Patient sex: F
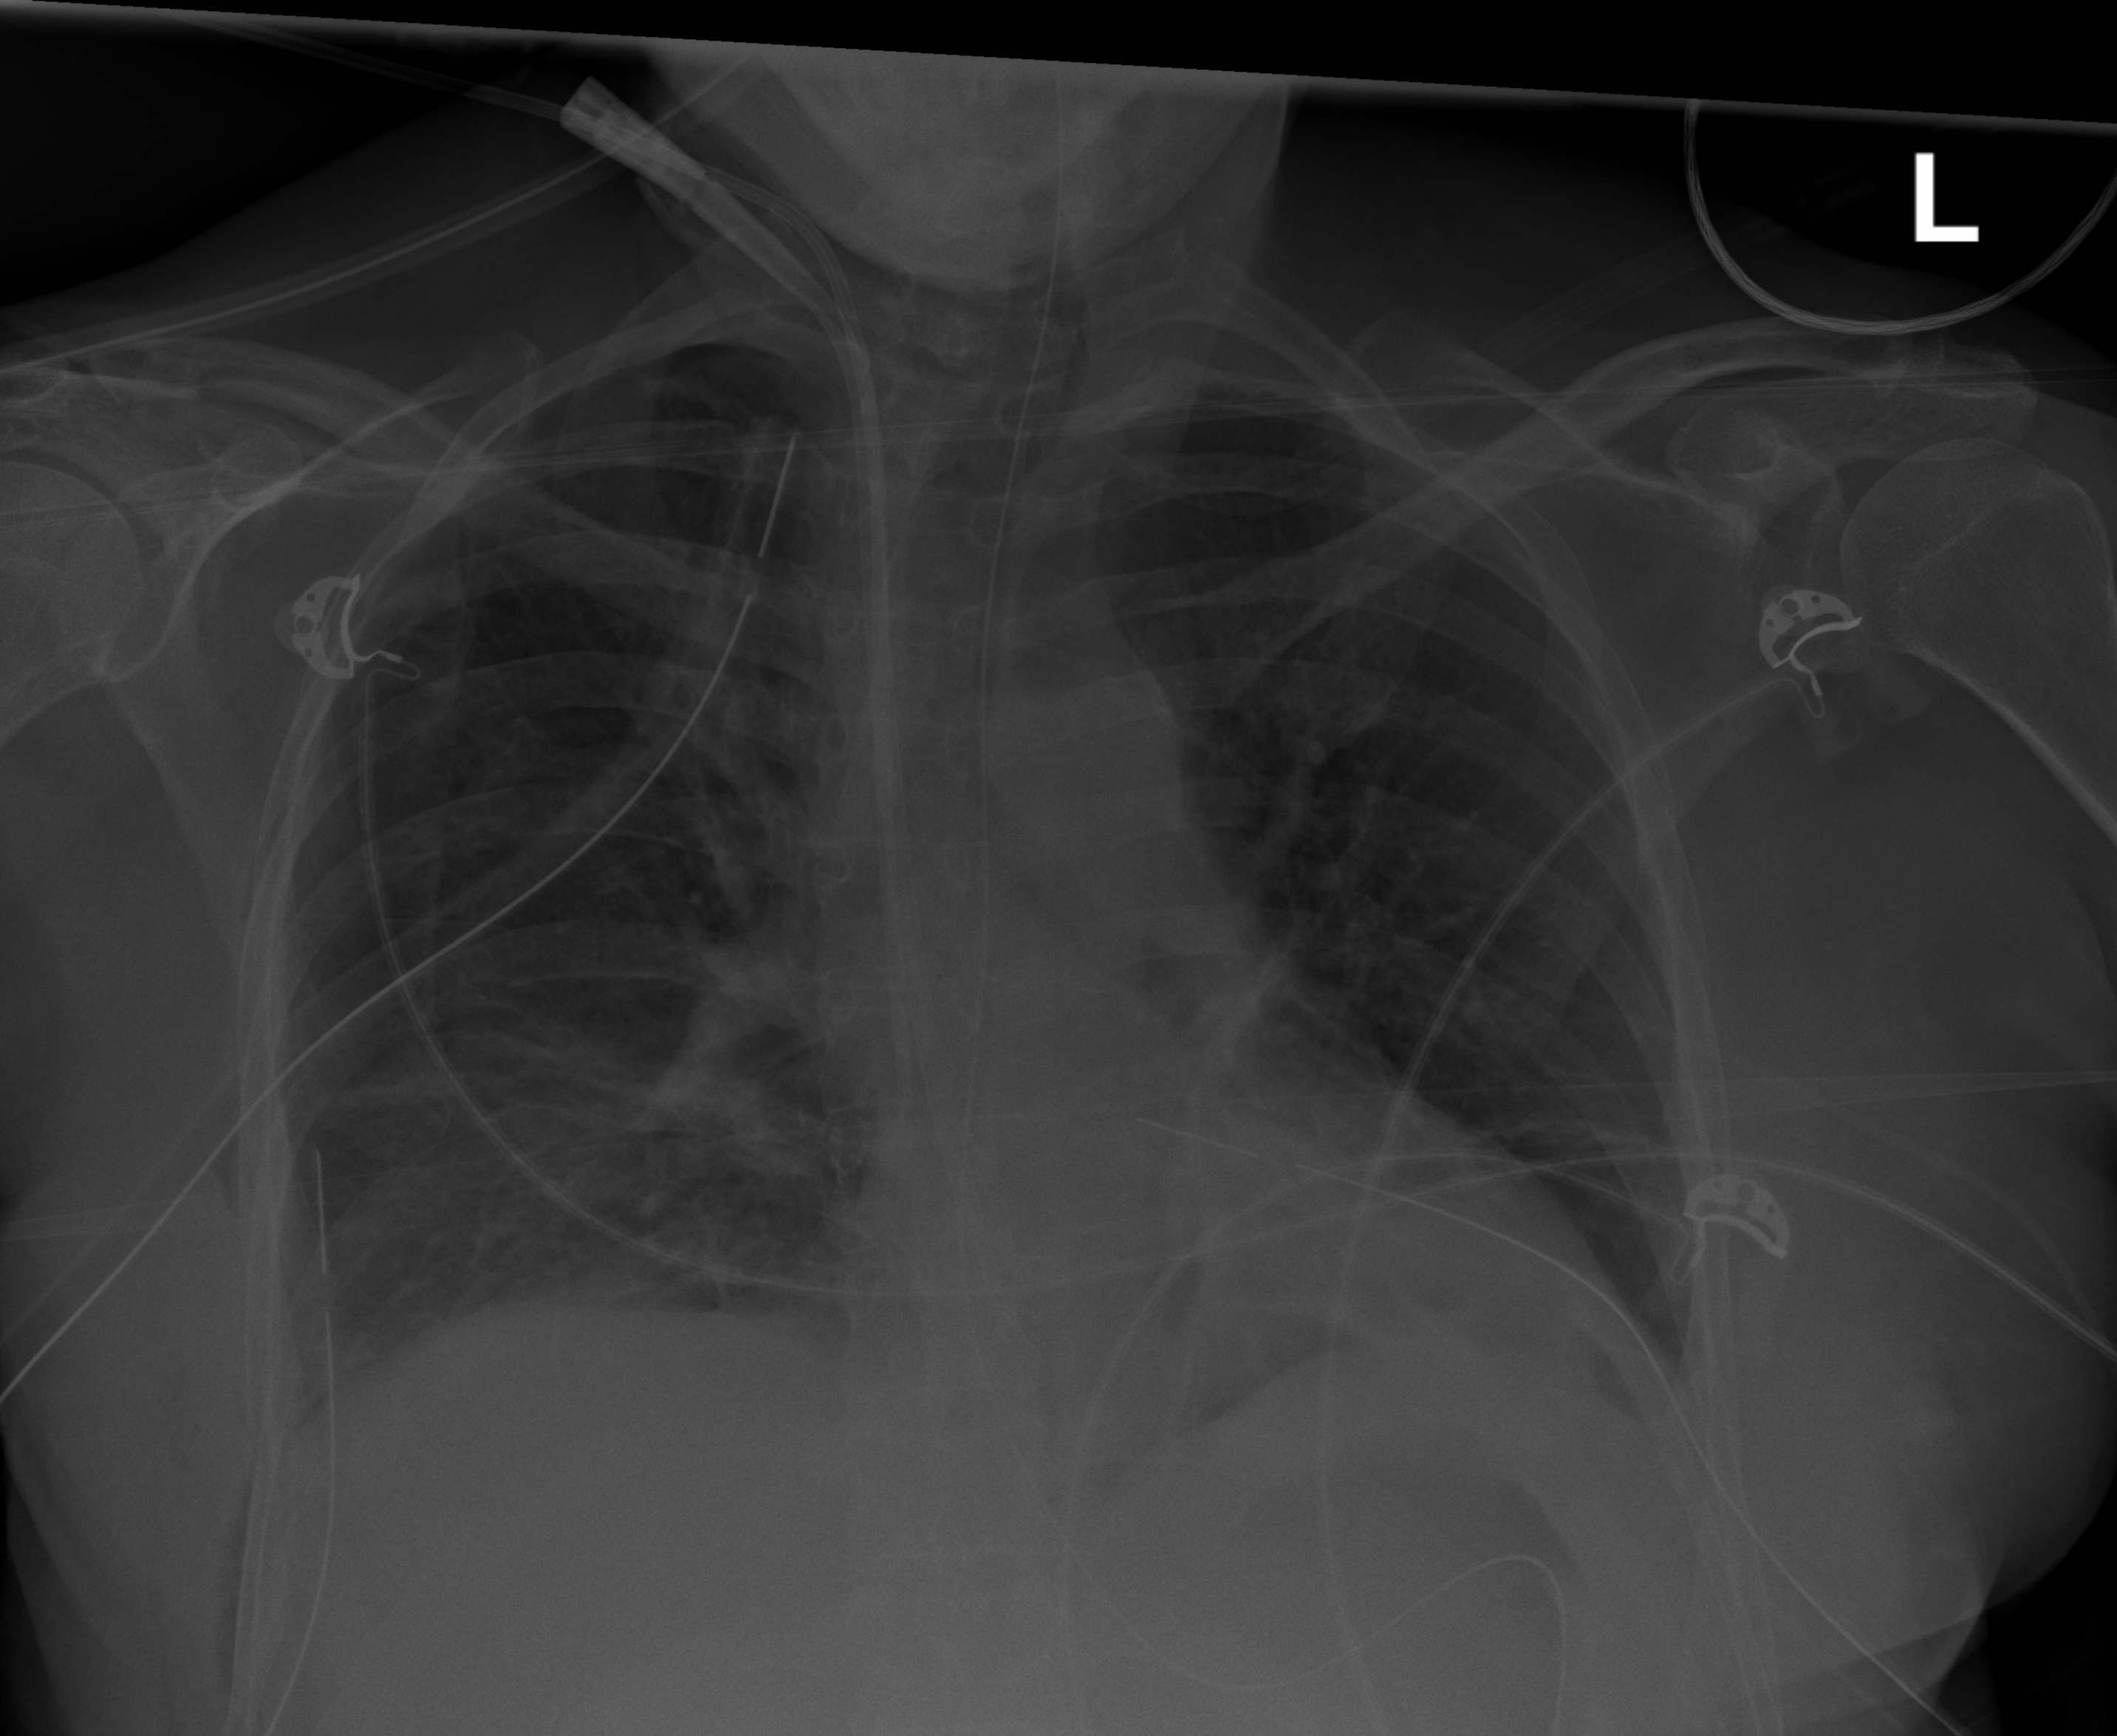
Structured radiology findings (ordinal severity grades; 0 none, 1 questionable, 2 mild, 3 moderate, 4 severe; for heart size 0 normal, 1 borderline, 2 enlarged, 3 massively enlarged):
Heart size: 1
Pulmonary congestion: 0
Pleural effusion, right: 2
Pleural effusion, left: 2
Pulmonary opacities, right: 0
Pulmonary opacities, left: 0
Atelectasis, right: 2
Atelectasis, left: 2